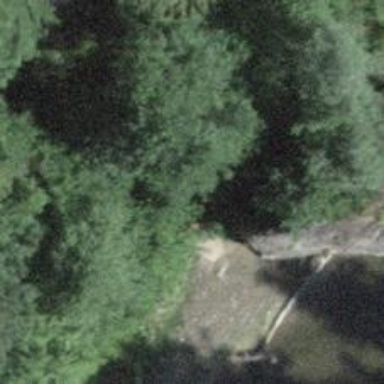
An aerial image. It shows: Cliff in nature.